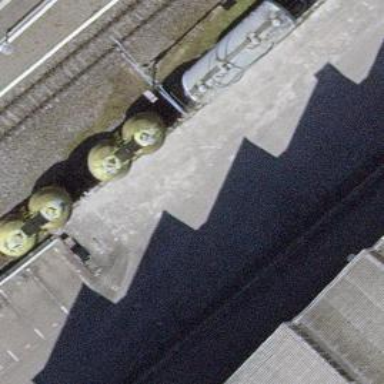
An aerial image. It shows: Railway yard with electrified contact lines.